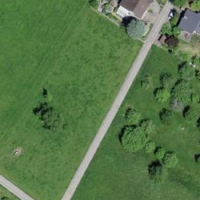
EUNIS habitat code: 25
Species observed at this site:
Euonymus europaeus